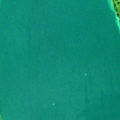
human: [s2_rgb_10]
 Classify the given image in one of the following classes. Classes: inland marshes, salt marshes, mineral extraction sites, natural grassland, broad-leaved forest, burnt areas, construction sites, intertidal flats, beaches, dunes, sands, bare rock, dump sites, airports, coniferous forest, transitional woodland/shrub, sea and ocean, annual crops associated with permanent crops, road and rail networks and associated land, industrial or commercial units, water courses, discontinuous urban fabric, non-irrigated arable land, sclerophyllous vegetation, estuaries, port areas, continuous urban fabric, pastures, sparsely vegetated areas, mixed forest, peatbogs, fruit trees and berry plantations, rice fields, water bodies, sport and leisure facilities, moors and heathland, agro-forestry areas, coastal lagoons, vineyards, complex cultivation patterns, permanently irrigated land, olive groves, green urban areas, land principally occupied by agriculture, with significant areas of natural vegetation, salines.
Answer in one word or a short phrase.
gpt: complex cultivation patterns, water bodies